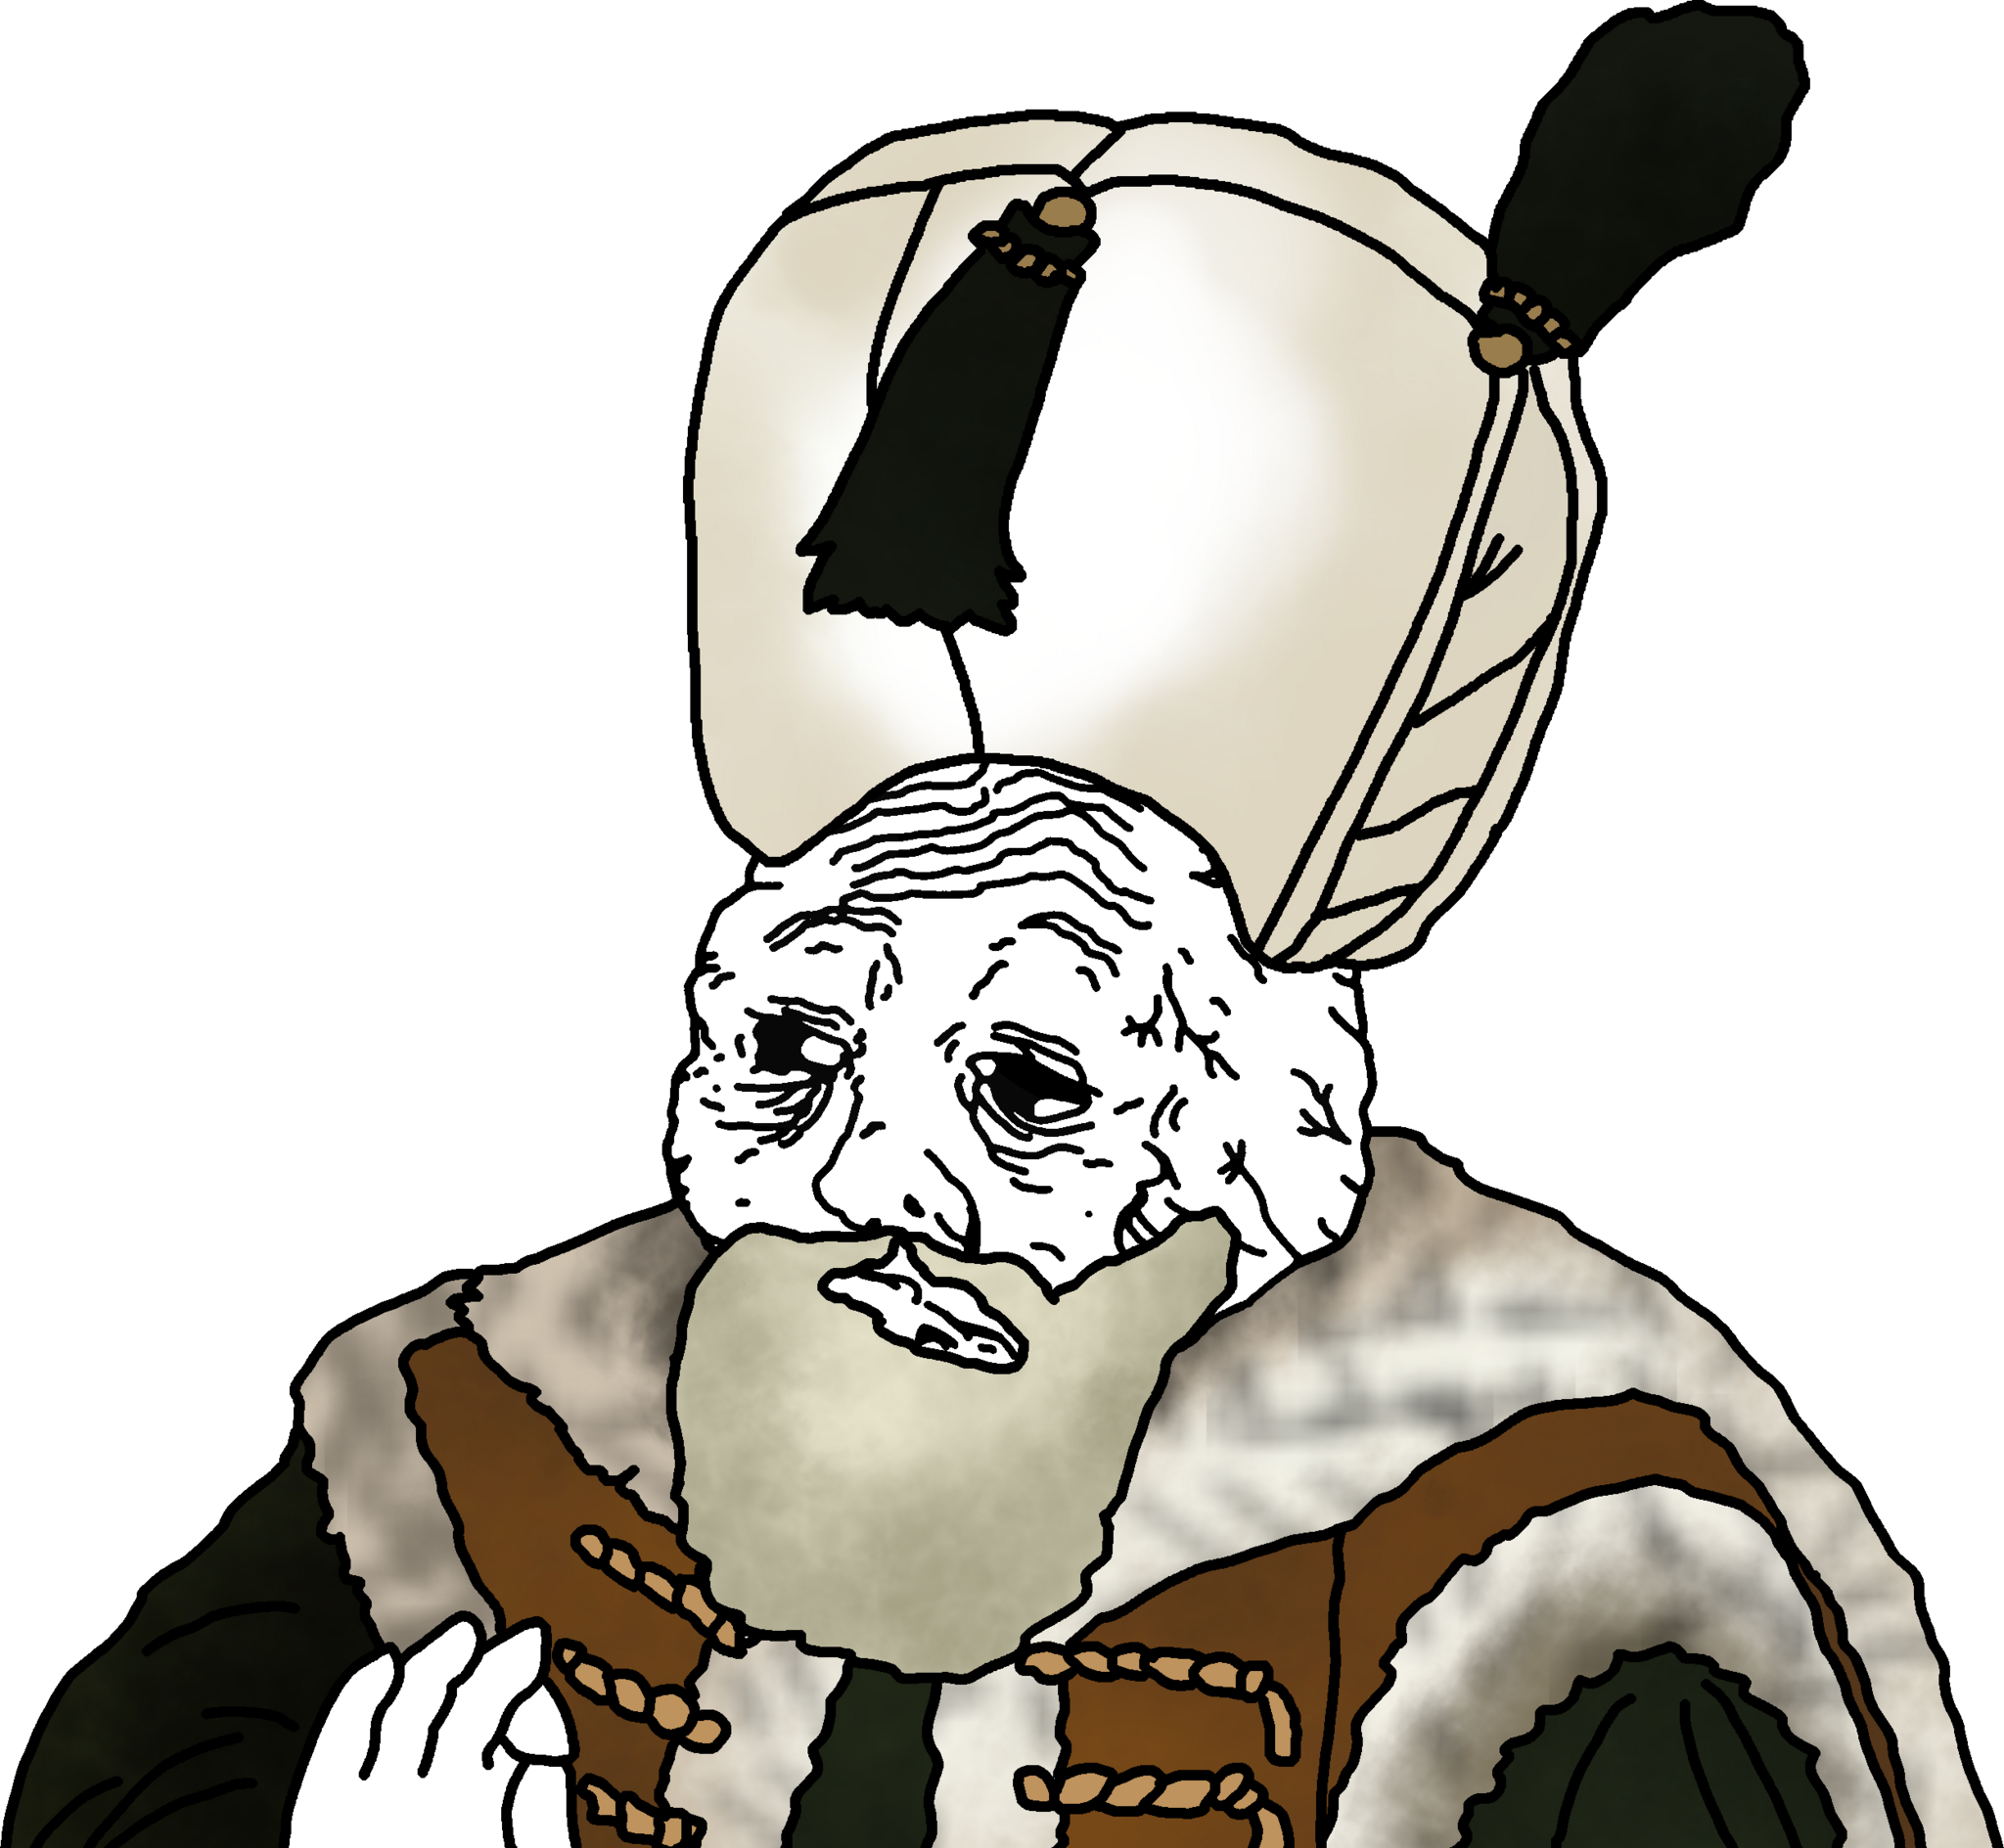
Label: 5_Yes_Honey